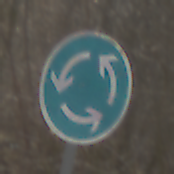
Verkehrszeichen: Kreisverkehr
Umgebung: Outdoor, Nature
Tageszeit: MorningAfternoon
Wetter: Clear
Licht: Natural
Jahreszeit: Winter
Kontrast: HighContrast